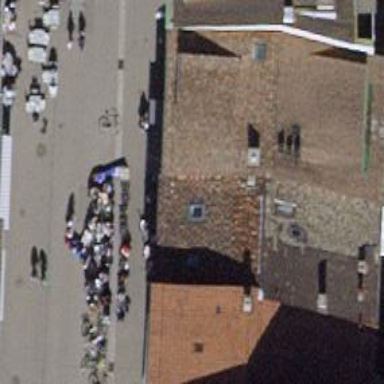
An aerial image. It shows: Shop selling clothes.